Field crop: maize
Growth stage: 2
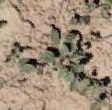
Species: convolvulus